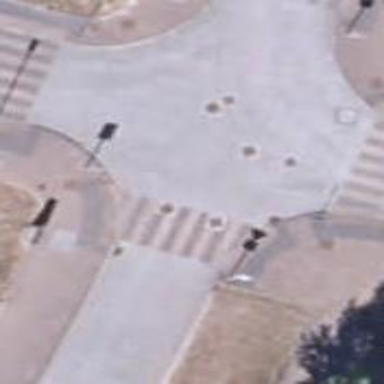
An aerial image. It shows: Zebra crossing on the road.